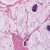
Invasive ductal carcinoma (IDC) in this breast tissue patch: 1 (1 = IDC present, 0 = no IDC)